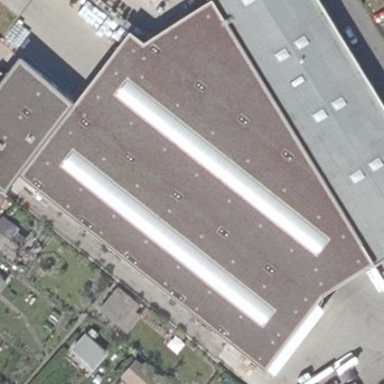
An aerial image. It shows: View of roof of building.